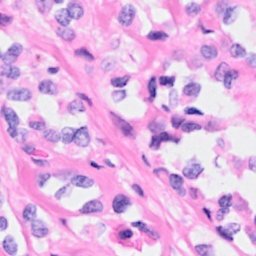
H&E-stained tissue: Breast